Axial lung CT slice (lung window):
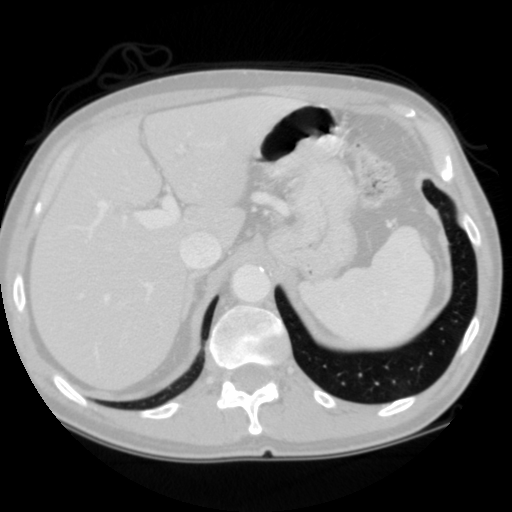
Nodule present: no